Question: I am use'itemChanged(QTableWidgetItem *item)' signal, in order to when changing in item, performs something.
'''
void Widget::on_tableWidget_itemChanged(QTableWidgetItem *item){
qDebug() << item->text();
}
'''

The problem is : supposed to the previous function be implemented when change in item, and this is already happening, but there is another something wrong happening when the application startup as the following.
'''
"circle"
"Sound"
"57013368"
"17"
"Sound"
"Lion King z"
"Lion King"
'''
'itemChanged' signal works when the application startup without change in item.
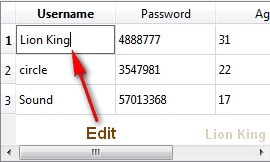
Answer: you can disable signals during startup:
'''
widget->blockSignals( true );
// startup code
widget->blockSignals( false );
'''